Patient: sex F, age 67
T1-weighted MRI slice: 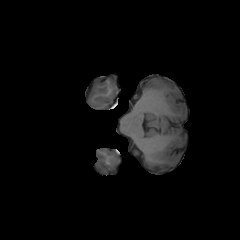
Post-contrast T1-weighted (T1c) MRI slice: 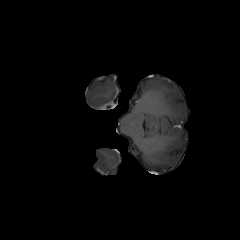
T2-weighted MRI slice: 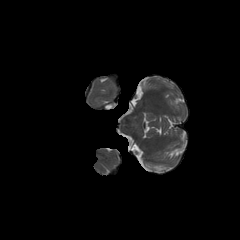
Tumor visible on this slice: no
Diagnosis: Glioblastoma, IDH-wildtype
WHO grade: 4